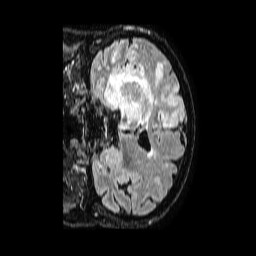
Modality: FLAIR
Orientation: coronal
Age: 76
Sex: male
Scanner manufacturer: philips
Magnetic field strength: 1.5 T
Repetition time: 4.8 s
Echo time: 0.3 s